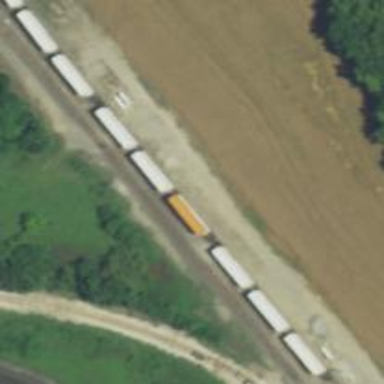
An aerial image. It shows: Railway siding for service.